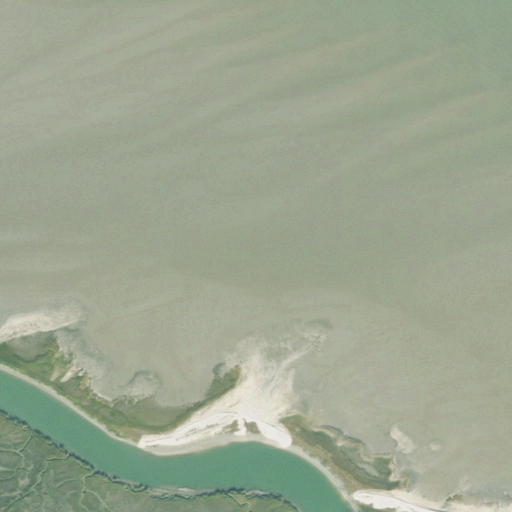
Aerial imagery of bar in Georgia named Salt Pond Shoal containing open water and herbaceous wetlands